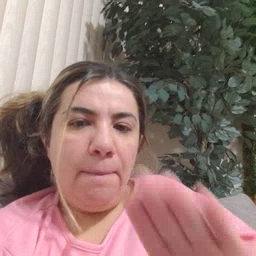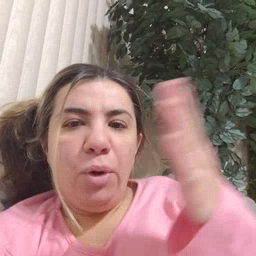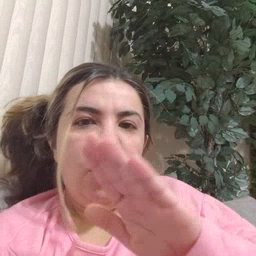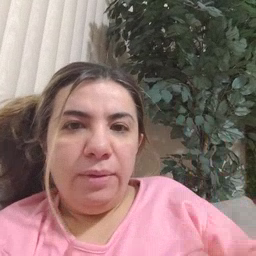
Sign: book